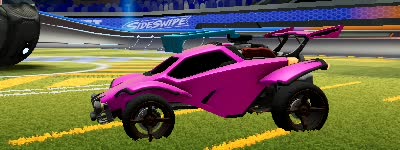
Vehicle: octane